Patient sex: M
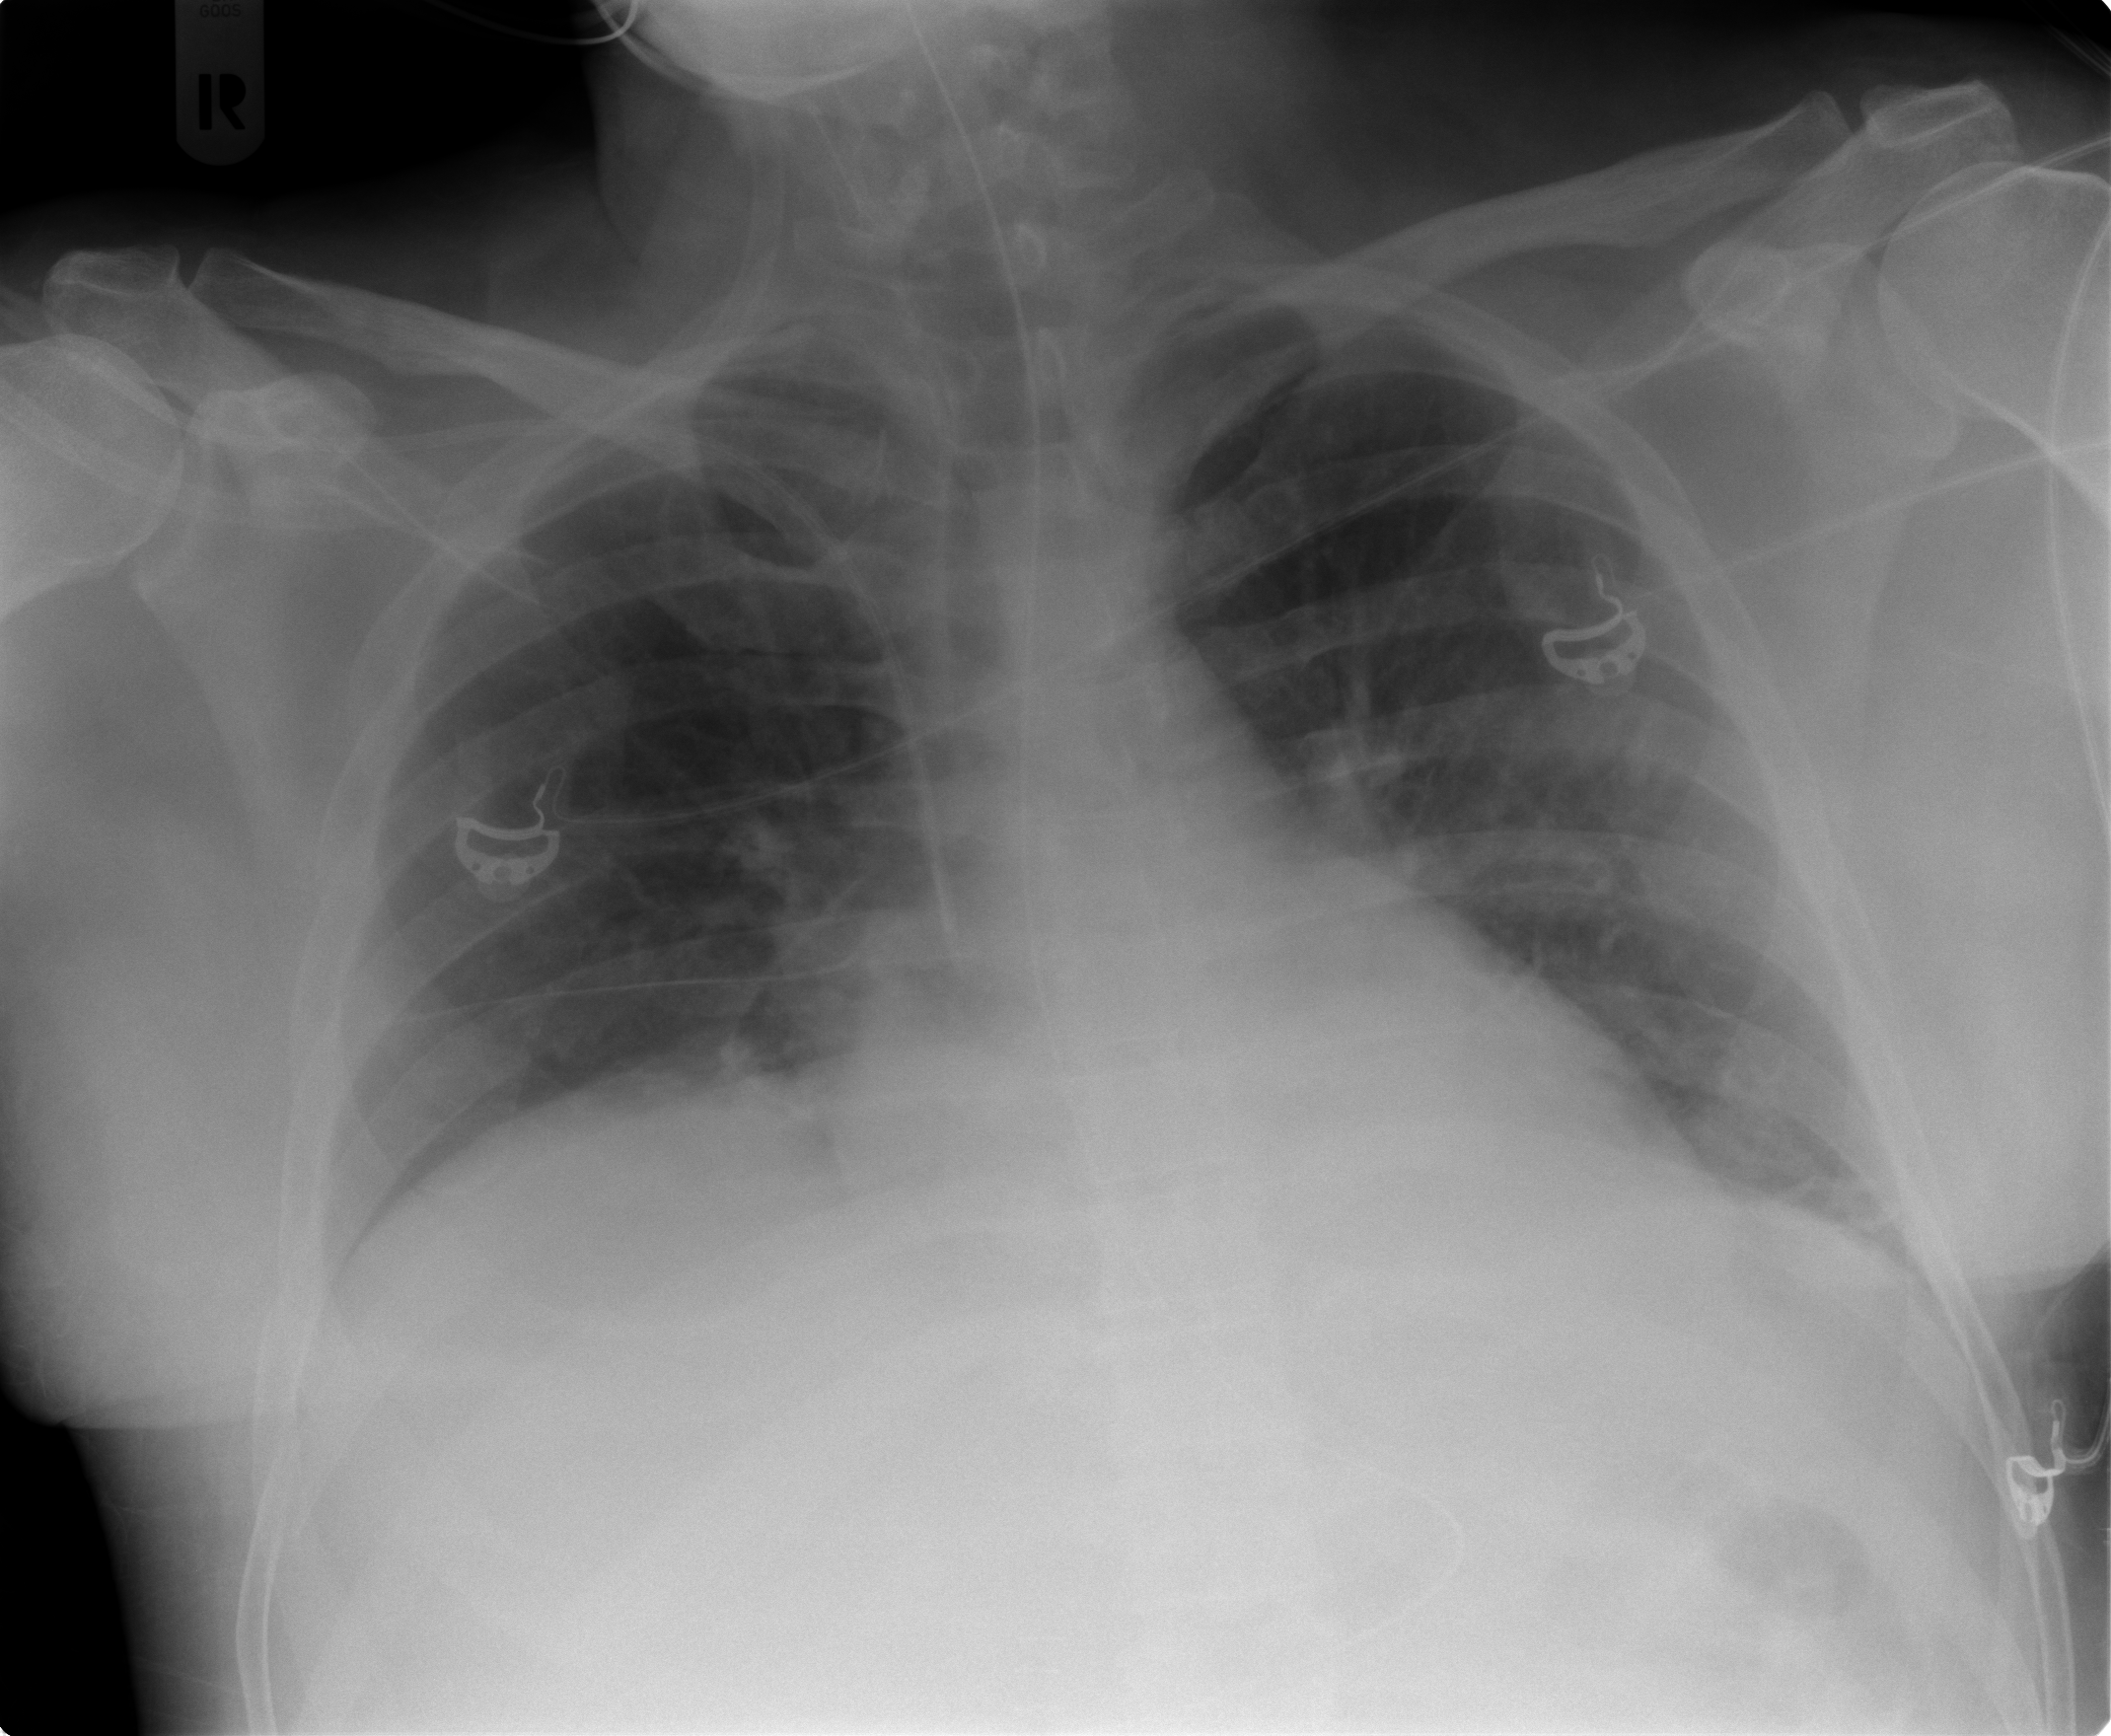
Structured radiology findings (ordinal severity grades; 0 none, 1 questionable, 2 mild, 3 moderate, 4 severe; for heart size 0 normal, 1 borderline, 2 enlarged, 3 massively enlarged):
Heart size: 0
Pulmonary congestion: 0
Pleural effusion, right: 0
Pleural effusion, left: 1
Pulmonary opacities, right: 0
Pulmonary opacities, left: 0
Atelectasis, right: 2
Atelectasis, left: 2